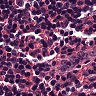
Metastatic tissue present: no